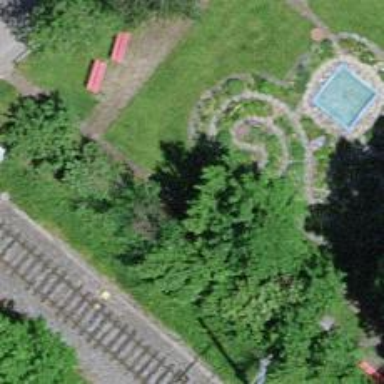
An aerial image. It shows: Bench for seating.